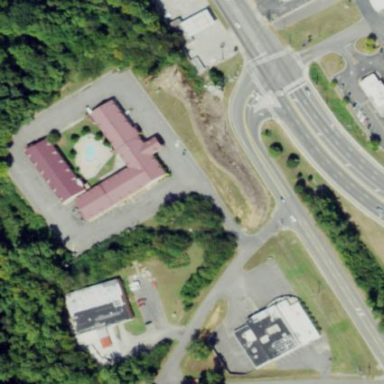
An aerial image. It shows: Hotel building.